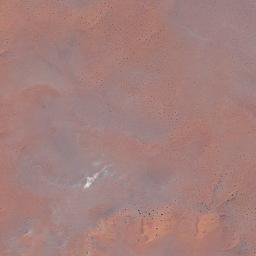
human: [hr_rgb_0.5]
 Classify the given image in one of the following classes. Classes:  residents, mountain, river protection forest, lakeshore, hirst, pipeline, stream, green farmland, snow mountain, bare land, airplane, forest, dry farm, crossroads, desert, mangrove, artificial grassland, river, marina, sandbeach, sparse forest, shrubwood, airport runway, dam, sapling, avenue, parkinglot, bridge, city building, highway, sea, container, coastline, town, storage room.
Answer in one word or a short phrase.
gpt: desert